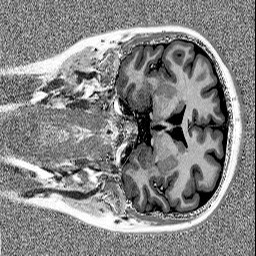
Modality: MP2RAGE
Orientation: coronal
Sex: female